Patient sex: M
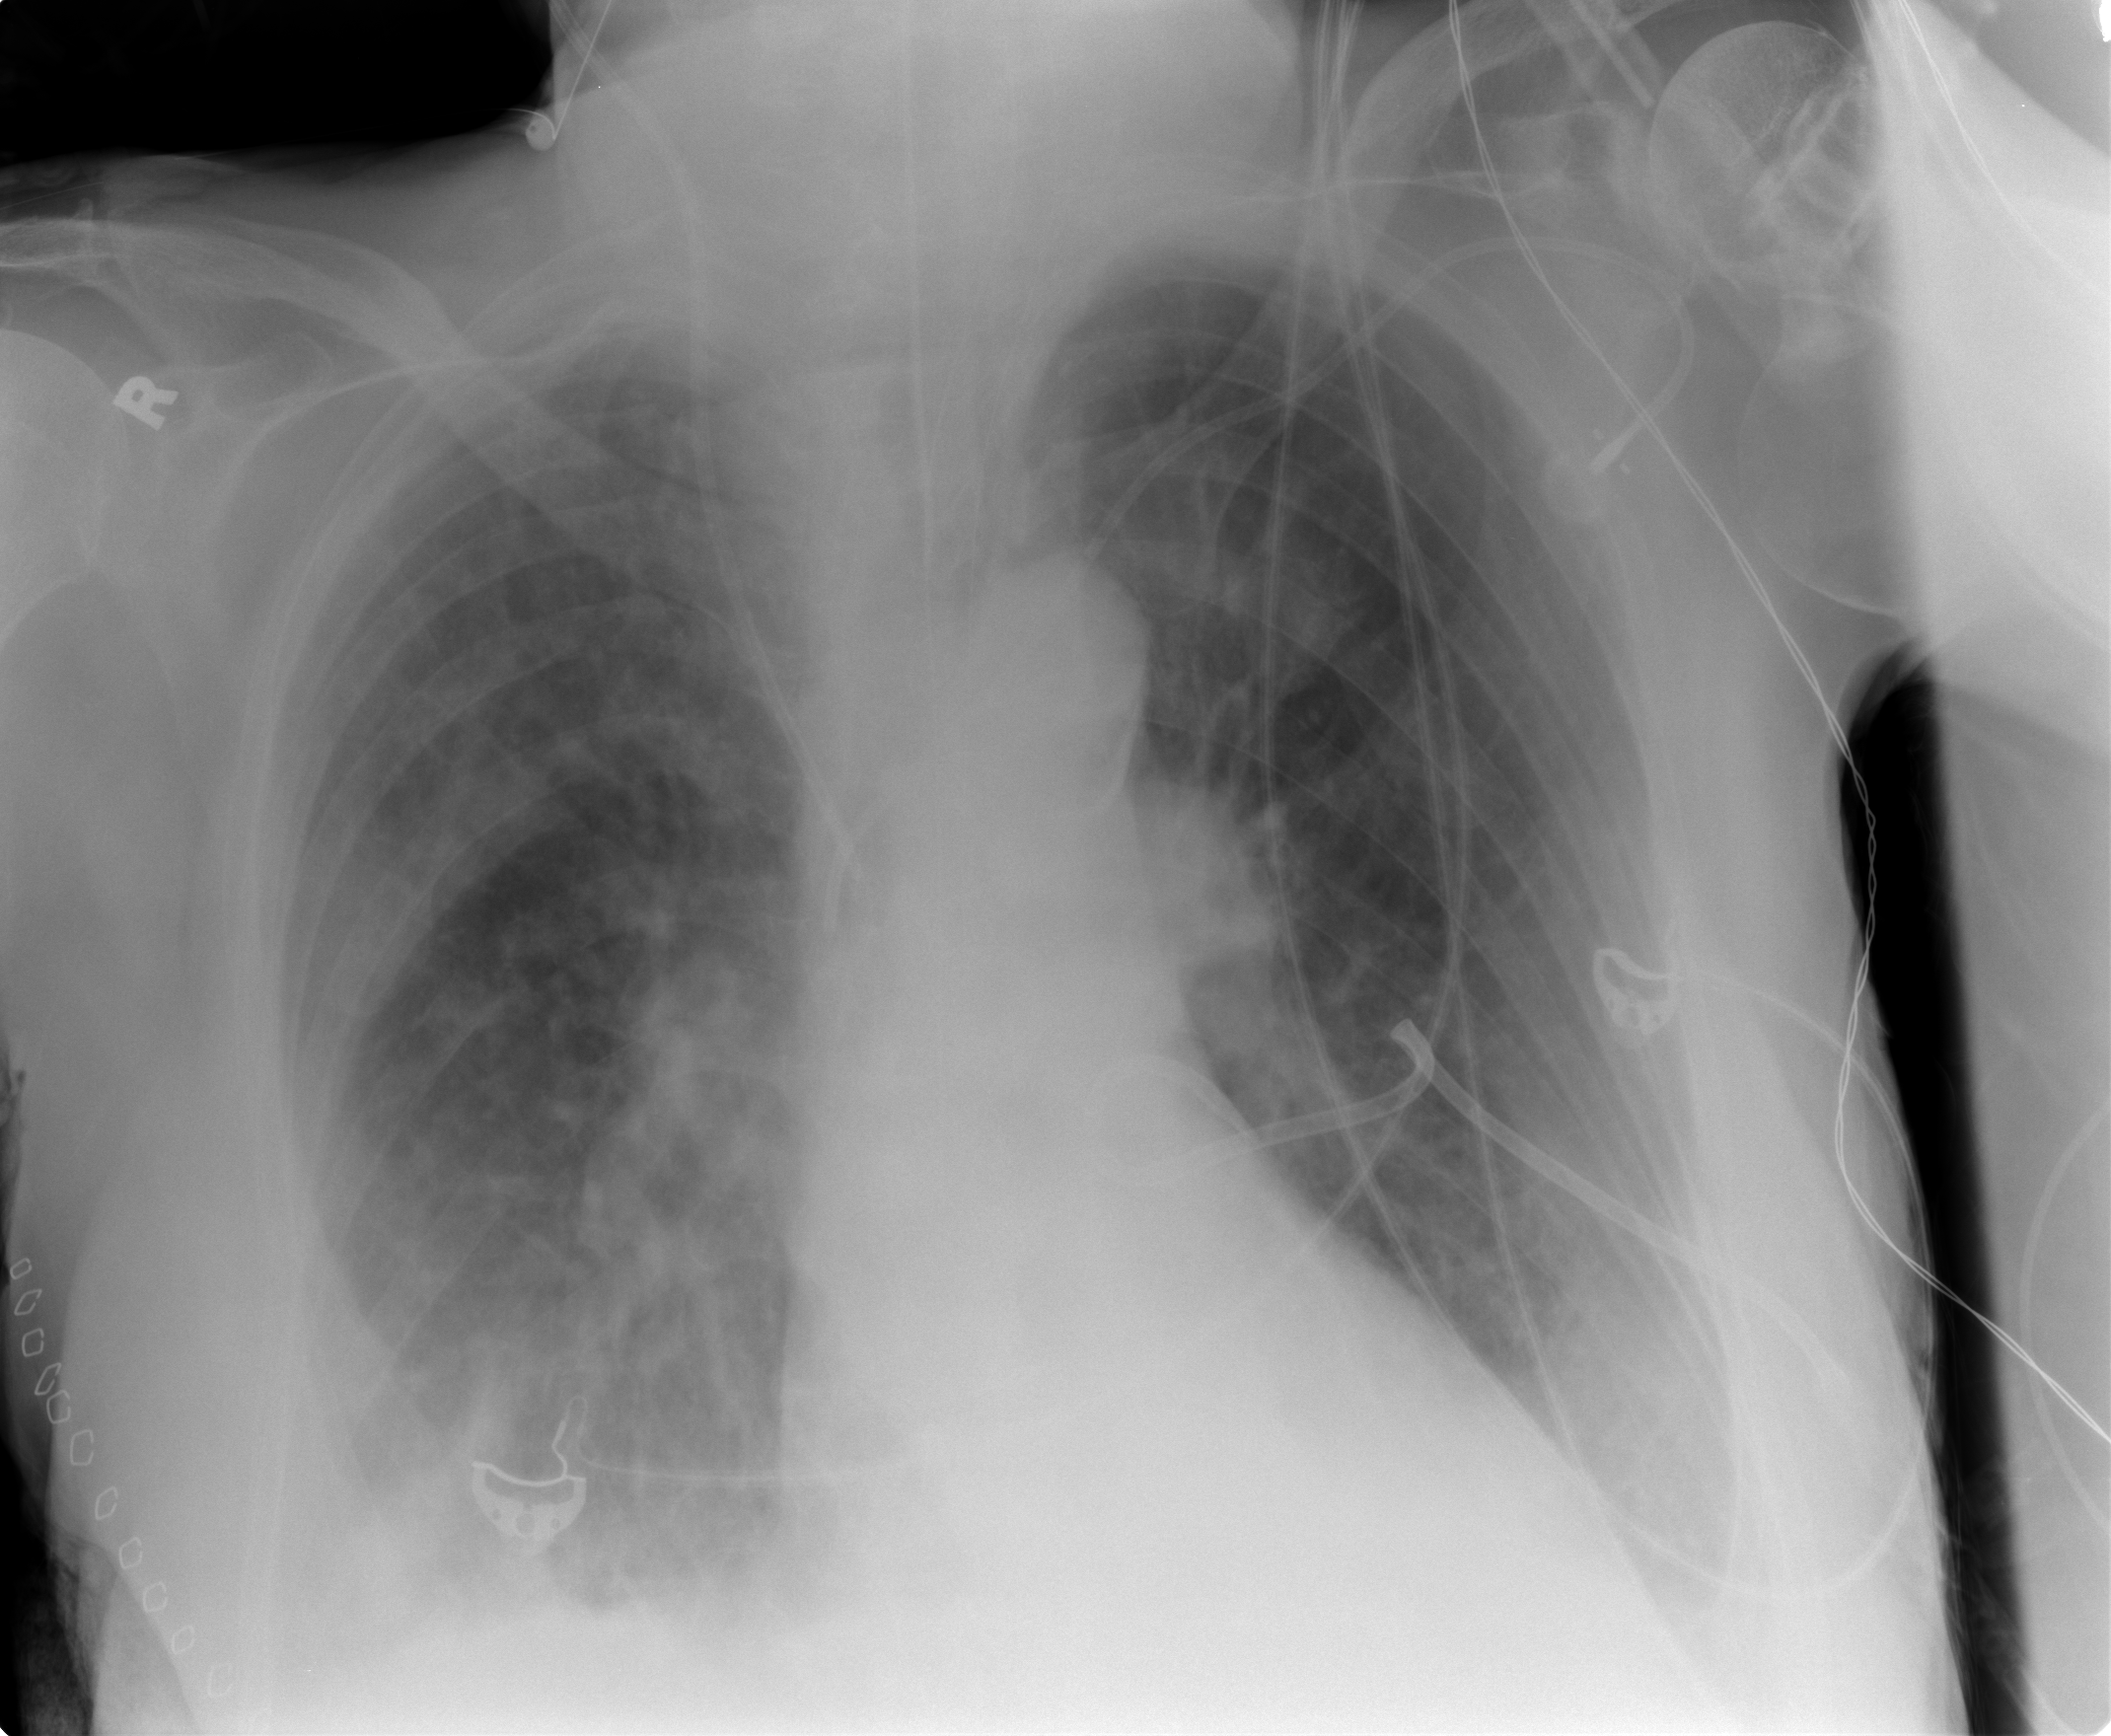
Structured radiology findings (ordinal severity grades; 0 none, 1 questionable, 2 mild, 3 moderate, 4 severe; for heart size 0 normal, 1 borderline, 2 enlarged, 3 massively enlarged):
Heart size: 0
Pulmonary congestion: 2
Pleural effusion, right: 2
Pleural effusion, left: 2
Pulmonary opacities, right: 3
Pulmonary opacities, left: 0
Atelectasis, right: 2
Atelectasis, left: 2